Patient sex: M
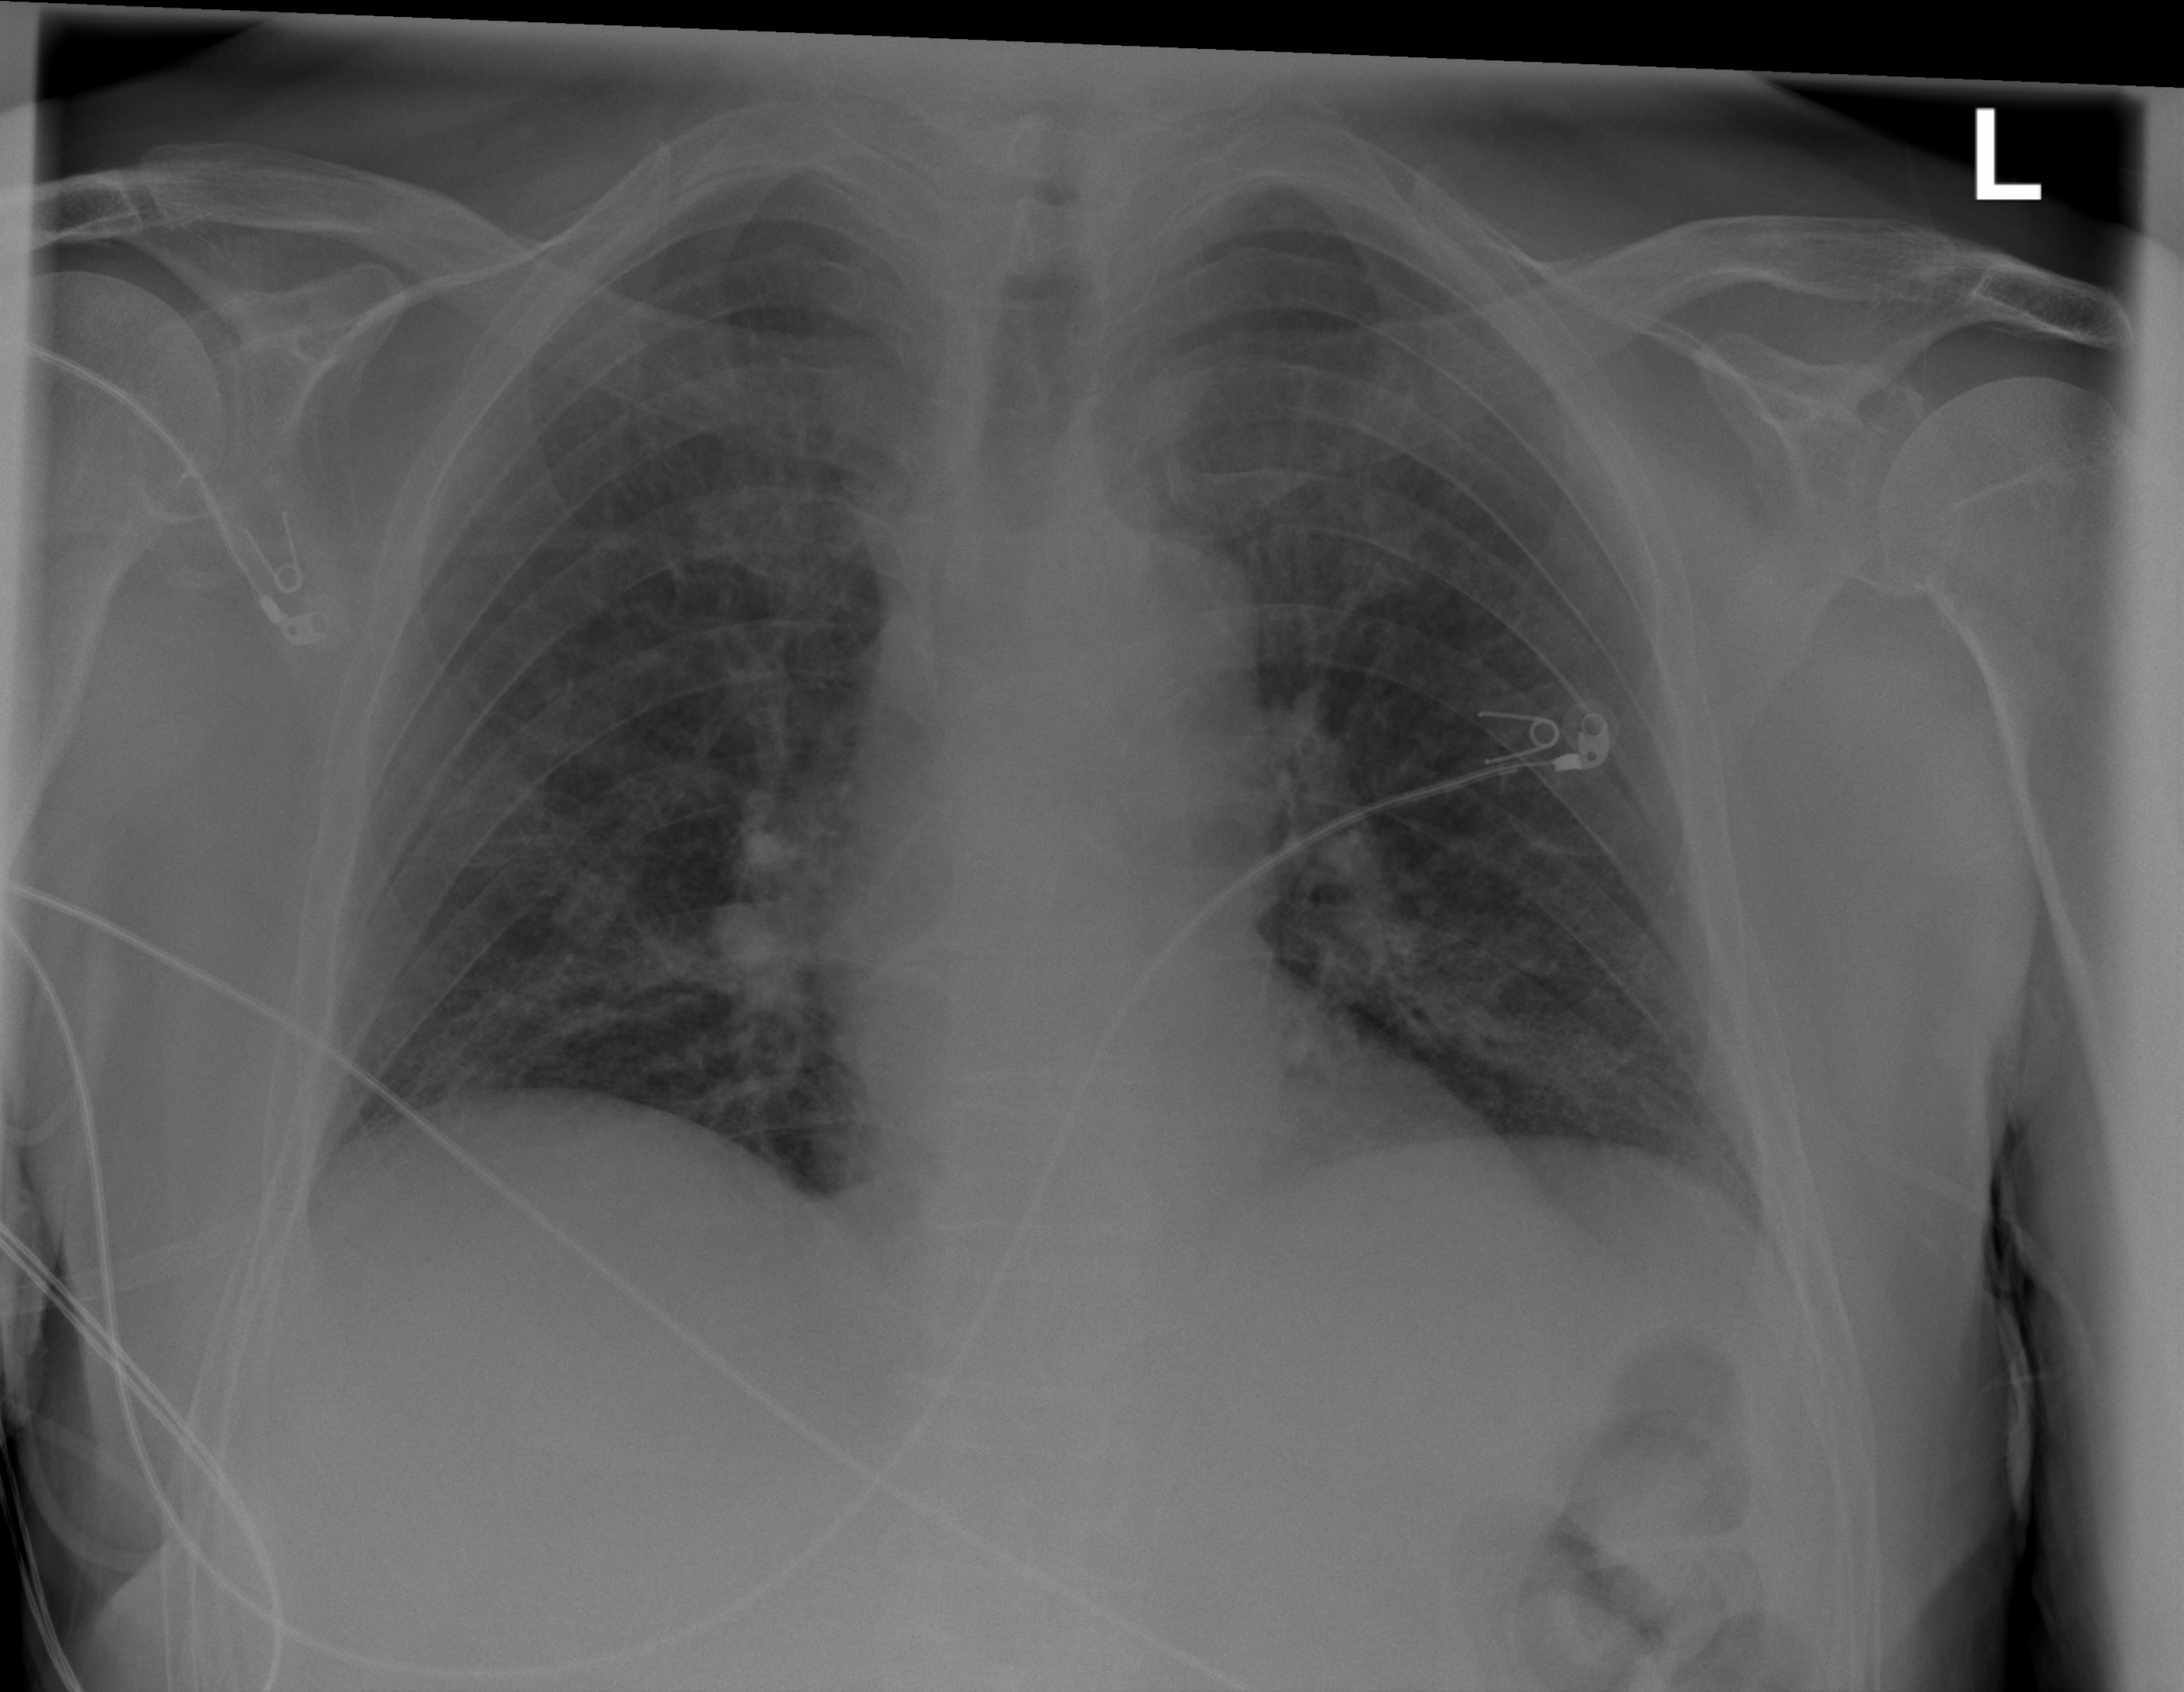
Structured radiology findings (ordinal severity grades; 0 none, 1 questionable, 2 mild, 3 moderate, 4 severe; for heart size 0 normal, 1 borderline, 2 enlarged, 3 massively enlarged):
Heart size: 0
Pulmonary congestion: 1
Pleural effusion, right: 1
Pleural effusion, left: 1
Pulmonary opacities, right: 1
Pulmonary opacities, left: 1
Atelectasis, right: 1
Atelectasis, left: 0